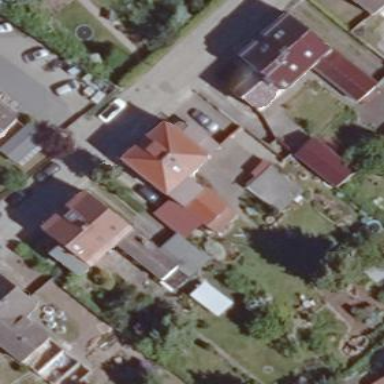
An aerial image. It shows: Detached building.